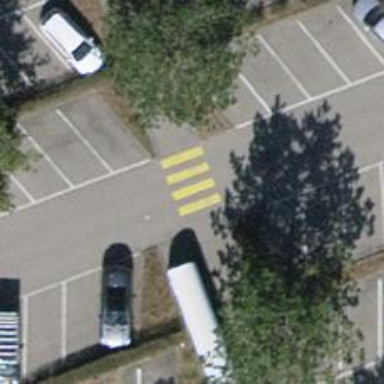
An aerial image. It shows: Marked zebra crossing on the road.